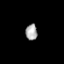
Tissue: prostate
Cell type: T cells
Senescence score: 0.7644
Nuclear area (px): 185
Mean DAPI intensity: 167.643